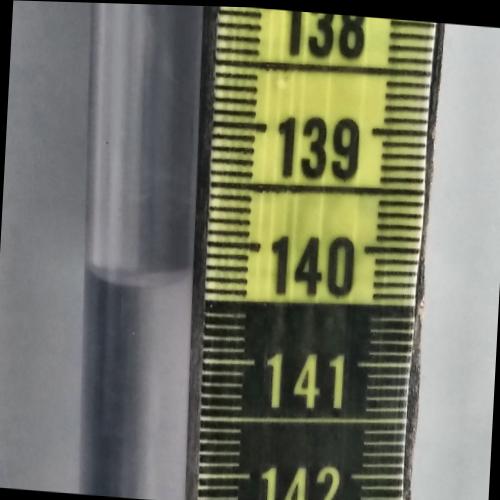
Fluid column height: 140.3 cm